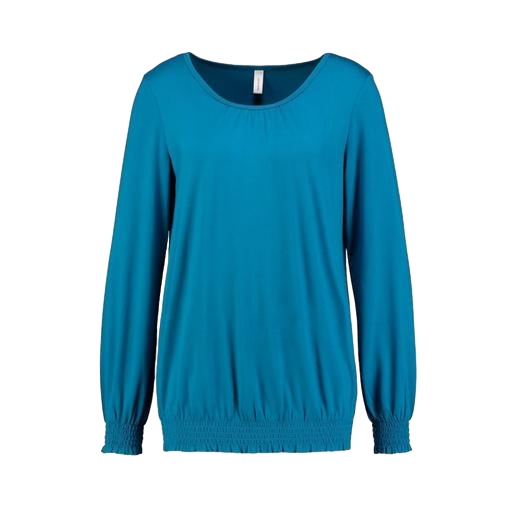
blue long-sleeve top, l/s top, blue scoop-neck long-sleeve t-shirt, white background